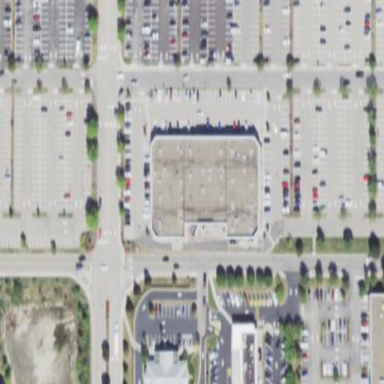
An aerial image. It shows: Retail building.